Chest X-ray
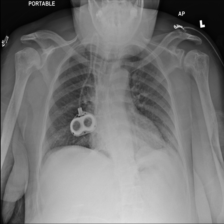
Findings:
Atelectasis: negative
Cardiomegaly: negative
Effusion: negative
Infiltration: negative
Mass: negative
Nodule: negative
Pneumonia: negative
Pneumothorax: negative
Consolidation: negative
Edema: negative
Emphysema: negative
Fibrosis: negative
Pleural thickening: negative
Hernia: negative